Question: i have proplem with return data without duplicate
i need to get com_id with maximum date without duplicate in com_id and i need to show com_id's order by t_date
**
## don't care about current_season and season this is another thing i just need to get com_id of maximum date without duplicate com_id order by t_date
**
---

> i tried this code but i got a wrong result
'SELECT com_id FROM vw_vsa where current_season=season GROUP BY com_id,t_date order by t_date'
my expected result is
124235623 (month 1)
123457 (month 1)
1111 (month 2 (maximum month of his group)
123 (month 5 (maximum month of his group)
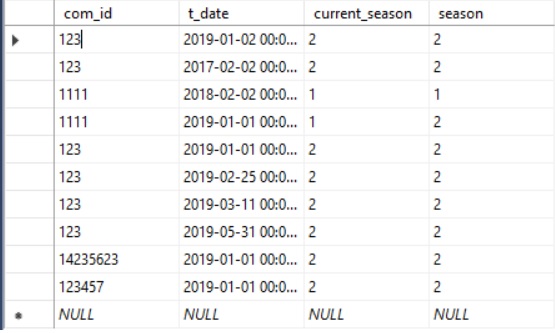
Answer: based on your description, the 'order by' should be just 'max(t_date)'. But expected result, it looks like you wanted to order based on 'month'
'''
SELECT com_id, max(t_date)
FROM vw_vsa
where current_season = season
GROUP BY com_id
order by month(max(t_date))
'''